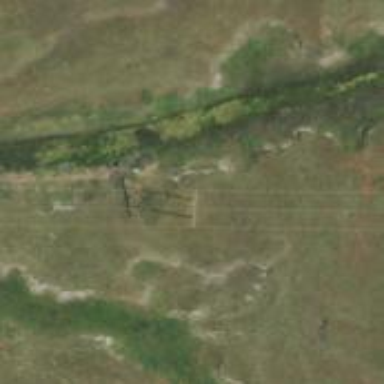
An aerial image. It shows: H-frame designed tower for power lines.